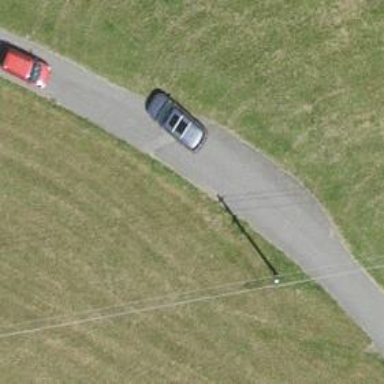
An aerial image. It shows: Passing place on the road.